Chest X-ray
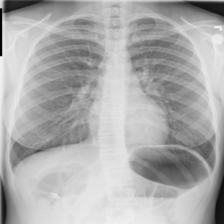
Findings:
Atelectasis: negative
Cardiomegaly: negative
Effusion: negative
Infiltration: negative
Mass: negative
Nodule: negative
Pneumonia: negative
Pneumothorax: negative
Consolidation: negative
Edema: negative
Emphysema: negative
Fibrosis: negative
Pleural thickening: negative
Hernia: negative